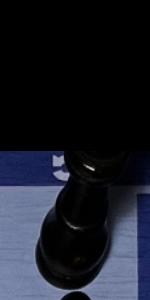
Label: King_Black